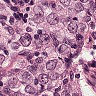
Metastatic tissue present: yes